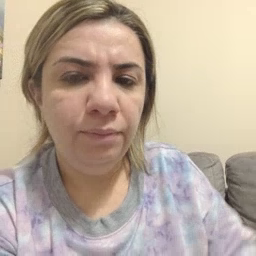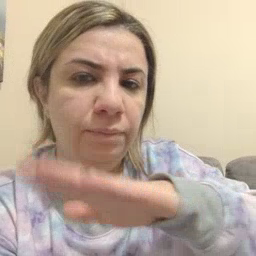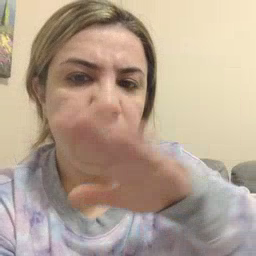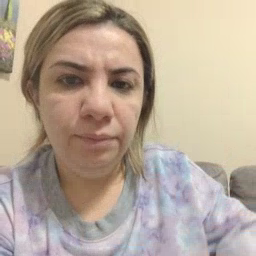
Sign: clean